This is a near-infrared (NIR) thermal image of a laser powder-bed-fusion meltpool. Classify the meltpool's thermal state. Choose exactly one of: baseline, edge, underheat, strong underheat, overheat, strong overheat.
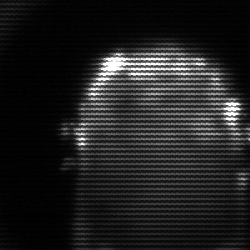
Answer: baseline